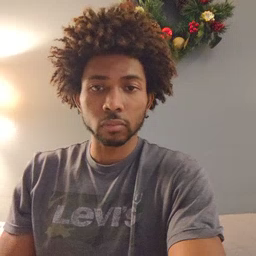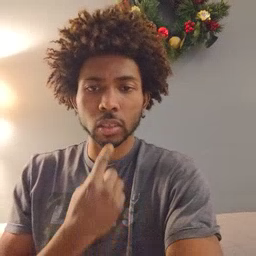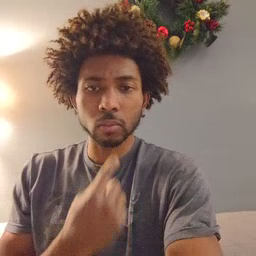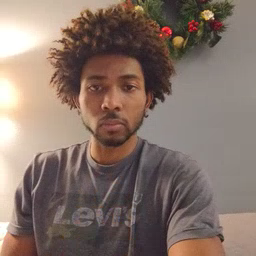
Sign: say